Question: Basically, I have a number of icons and I want the content above those icons to change when someone hovers over the icon. My plan at the moment is to use mouseover to add/remove a class that changes the opacity of the div and just have the divs overlap each other with absolute positioning. Because I'm a self-taught developer, I find, looking back, that I usually make things harder on myself than they need to be. :) I figured I would ask some of the communities I'm apart of for their opinion on this setup. Maybe there is a better way I'm totally missing. I need it to be compatible back to IE8.

Edit: I'm using jQuery 1.8.3. Sorry for leaving that out.
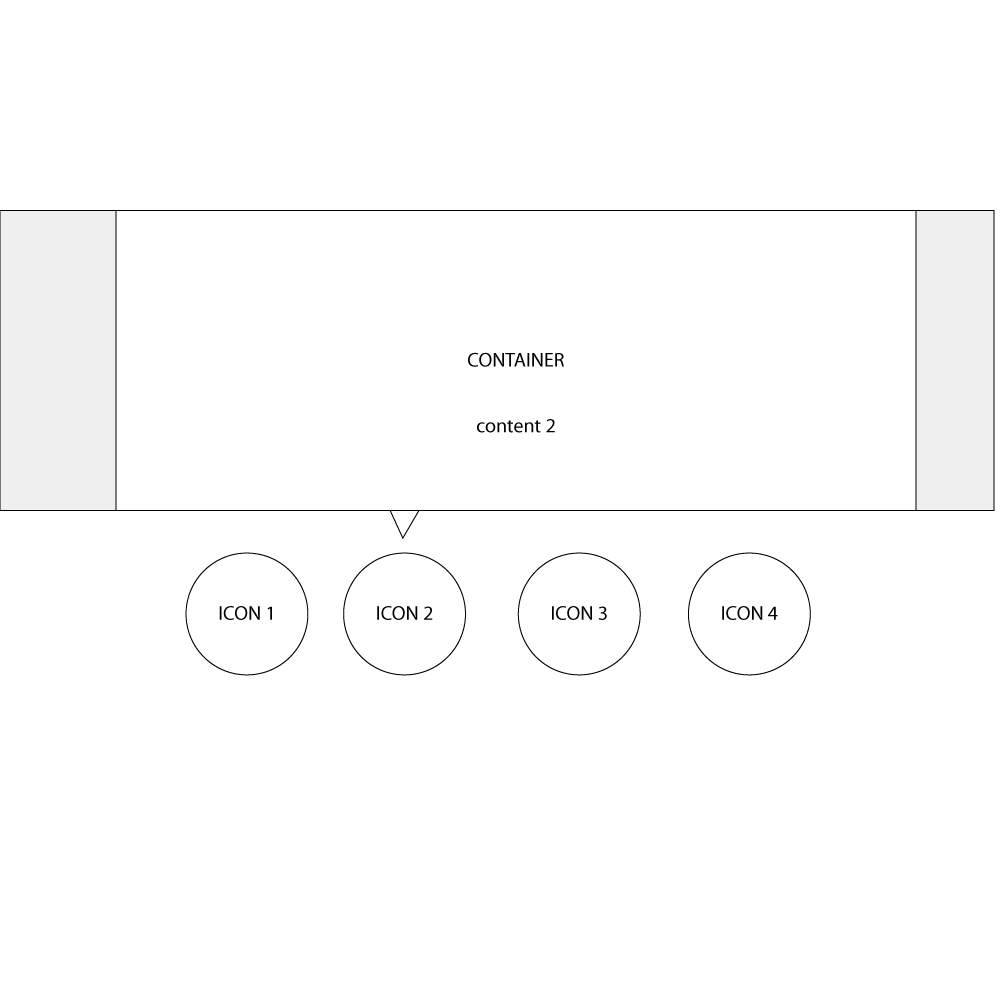
Answer: Your question was kind of vague. You used the tag 'jquery' so I'm assuming you are using some version of jquery on your site.
I did up a quick jsfiddle for you: <URL>
Instead of using the 'mouseover' event, I have used the 'hover' event.
'''
$(this).hover(function(){
$("#content div").hide();
var contentBlock = $(this).attr('class');
$("#" + contentBlock).show();
});
'''
In the code, I have given each content block an id, then for the corresponding button/icon I have set it's css class to be the same as the id for the content. Then I can use it to show the block on hover.
I hope that helps you out, or at least points you in the right direction.